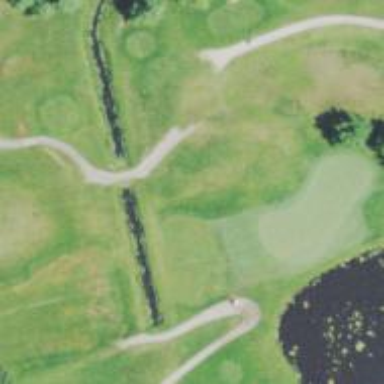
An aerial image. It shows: Golf fairway surrounded by grass.